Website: macys
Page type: customer-info-address
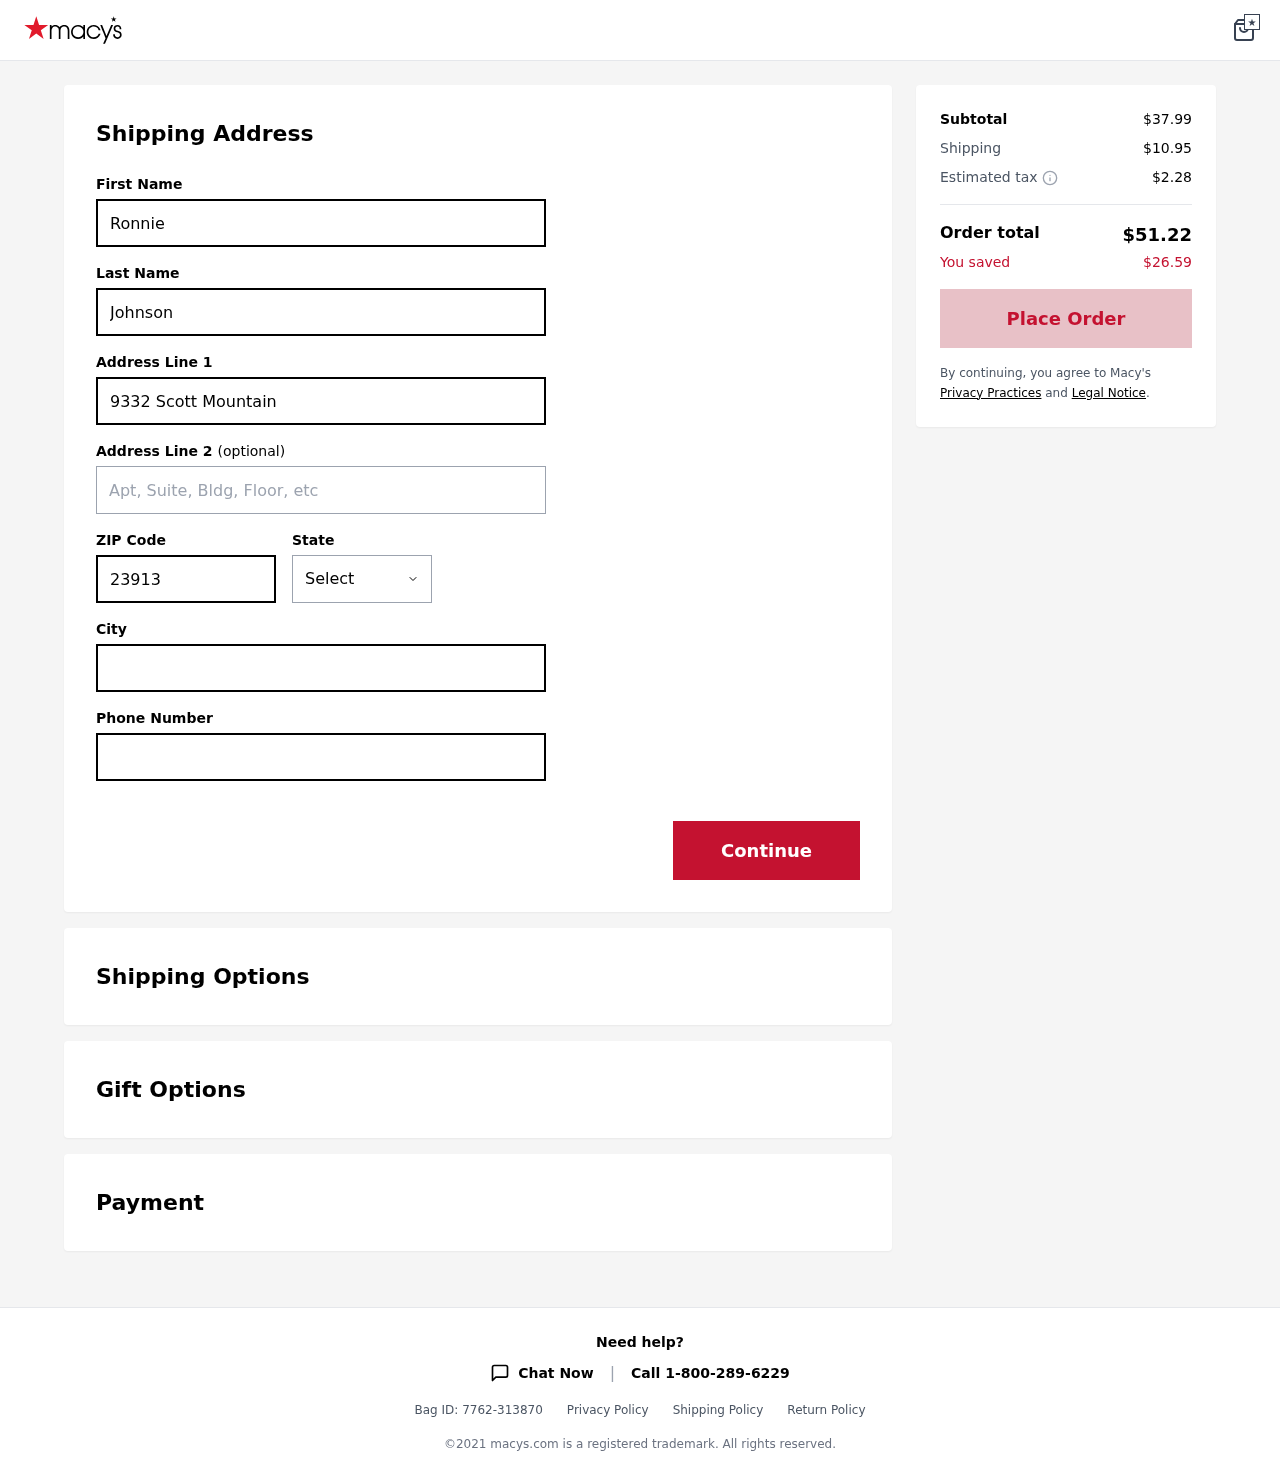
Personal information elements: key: PII_CITY
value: South Brooke
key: PII_FIRSTNAME
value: Ronnie
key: PII_LASTNAME
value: Johnson
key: PII_PHONE
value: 3155764602
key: PII_POSTCODE
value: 23913
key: PII_STATE
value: Indiana
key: PII_STREET
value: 9332 Scott Mountain
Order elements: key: ORDER_SUBTOTAL
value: $37.99
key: ORDER_SHIPPING_COST
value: $10.95
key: ORDER_TAX
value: $2.28
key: ORDER_TOTAL
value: $51.22
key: ORDER_SAVINGS
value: $26.59